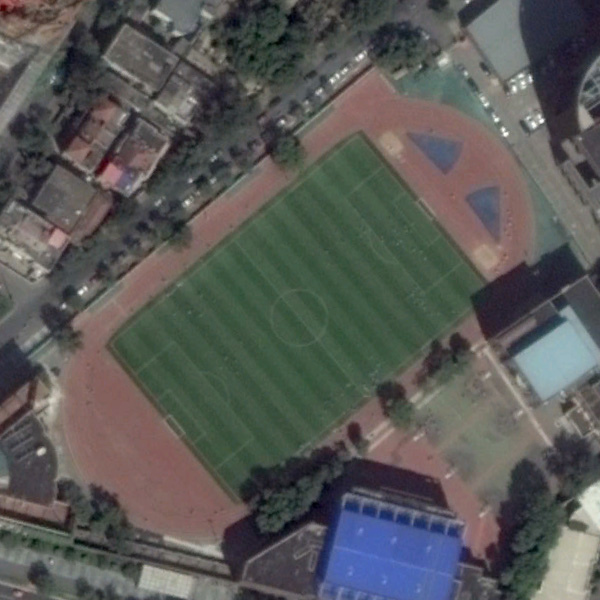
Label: Playground